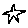
Label: star